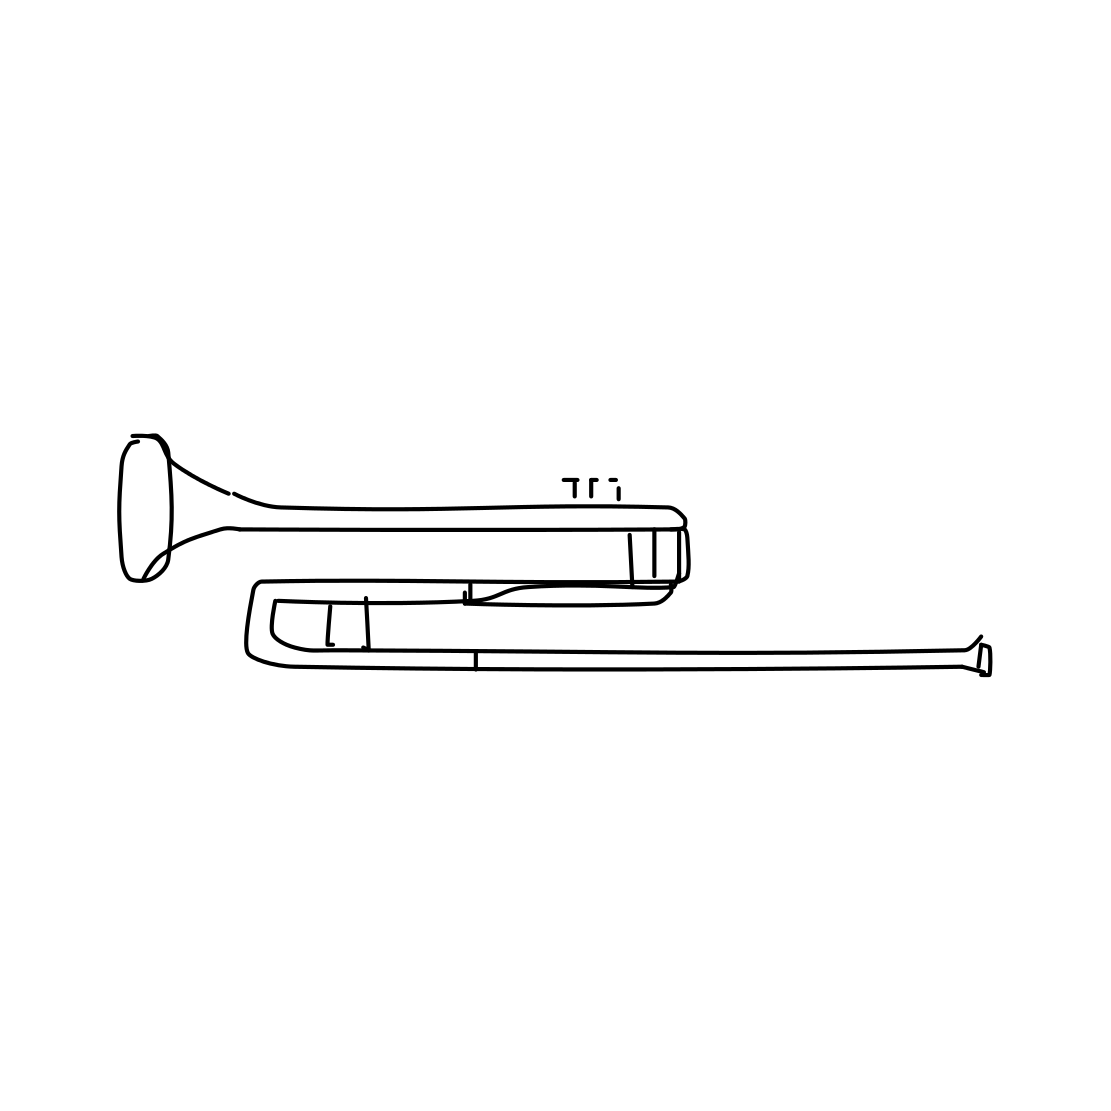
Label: trombone